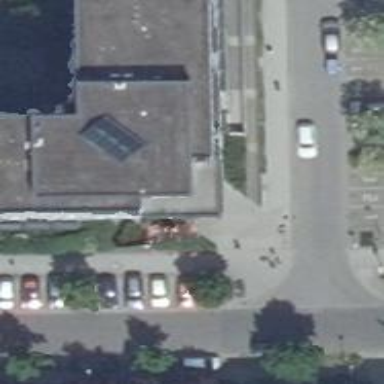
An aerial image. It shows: Footway with covered arcade.